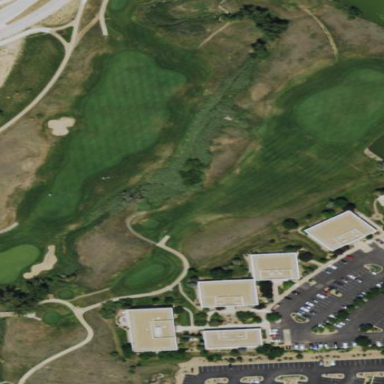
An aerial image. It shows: Golf fairway surrounded by grass.